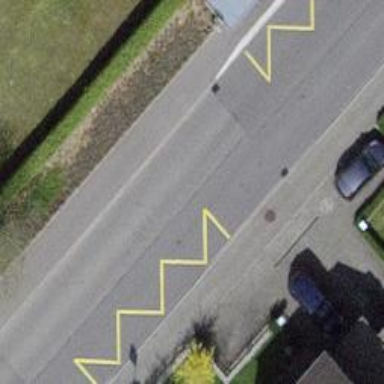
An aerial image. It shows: Bus stop with designated stop position for public transport.